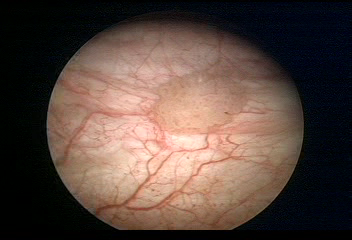
Modality: WLC
Class: Malignant
Subclass: LowGradePapillary
Lesion: L1
Stage: Ta
Morphology: Papillary
Bladder cancer association: Yes
Annotated structures: Tumor